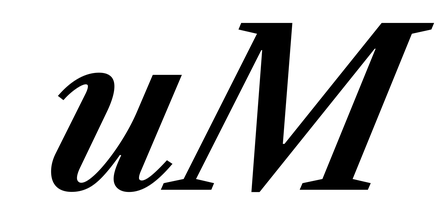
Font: LibreCaslonText-Italic_SemiBold_Italic